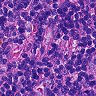
Metastatic tissue present: no